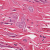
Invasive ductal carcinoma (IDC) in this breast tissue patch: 0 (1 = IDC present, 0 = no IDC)